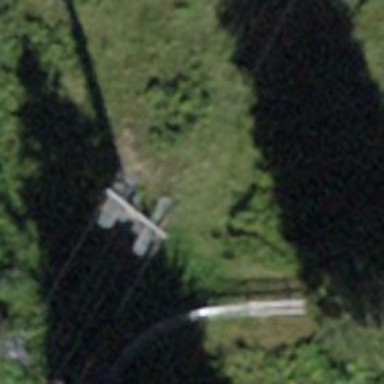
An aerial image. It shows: Pylon used for aerialway.